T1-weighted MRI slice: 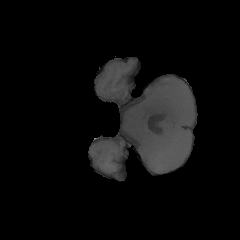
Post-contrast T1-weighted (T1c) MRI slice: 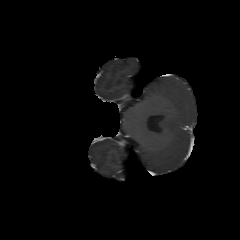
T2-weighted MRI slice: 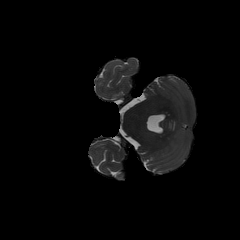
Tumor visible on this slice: no